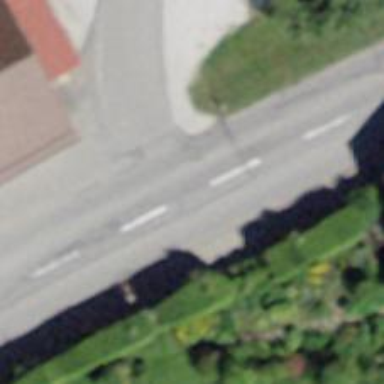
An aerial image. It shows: Secondary road with asphalt surface.